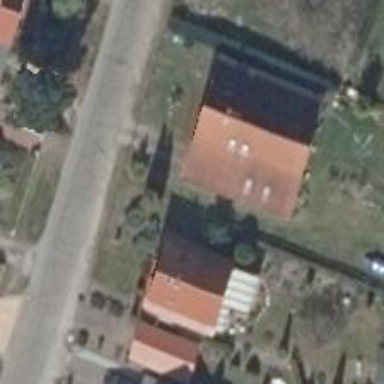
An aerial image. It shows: Detached building with gabled roof.